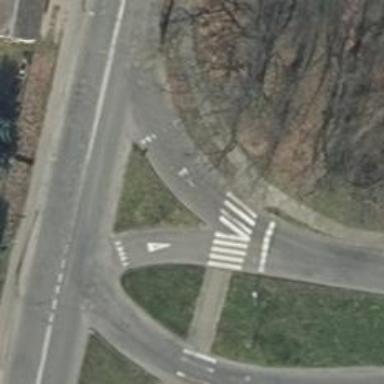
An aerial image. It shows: Secondary road with asphalt surface.